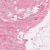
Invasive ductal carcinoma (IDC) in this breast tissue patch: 0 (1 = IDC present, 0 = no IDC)